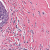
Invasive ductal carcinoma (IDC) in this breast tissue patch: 0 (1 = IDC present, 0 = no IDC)